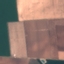
Land use / land cover: AnnualCrop